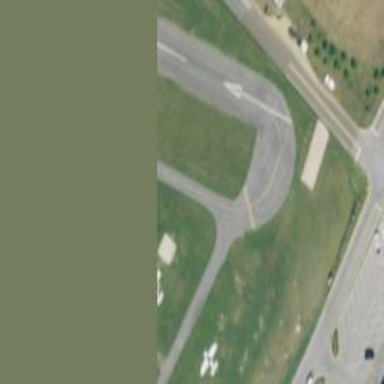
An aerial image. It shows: View of taxiway at the airport.